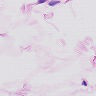
Metastatic tissue present: no